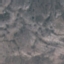
Land use / land cover: HerbaceousVegetation